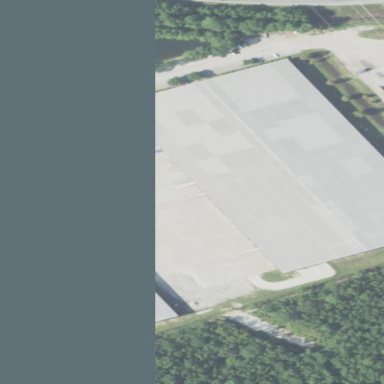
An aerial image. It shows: Warehouse.